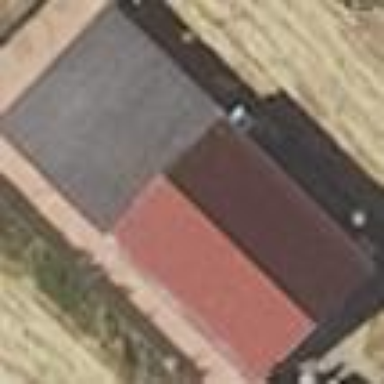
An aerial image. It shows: Farm auxiliary building.